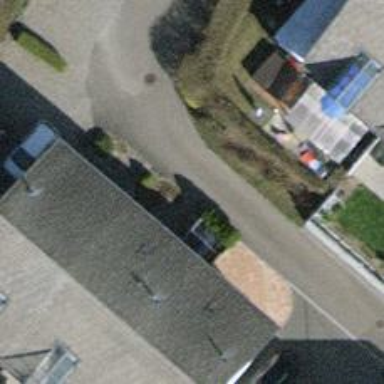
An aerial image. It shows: Alleyway designated as service road.